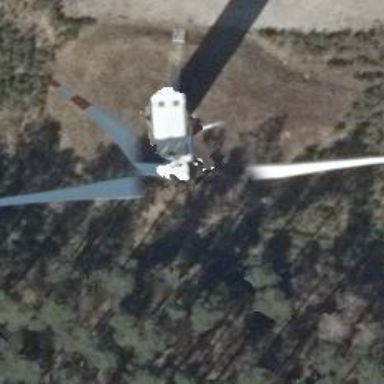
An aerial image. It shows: Wind power generator utilizing wind turbines.